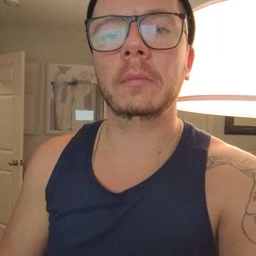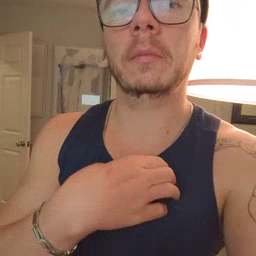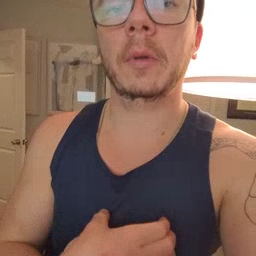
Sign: hungry